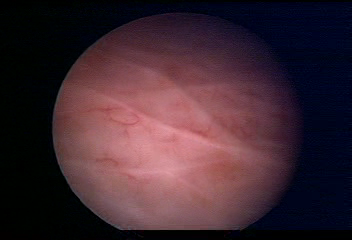
Modality: WLC
Class: Normal mucosa
Bladder cancer association: No